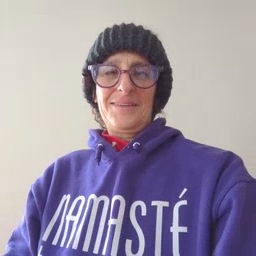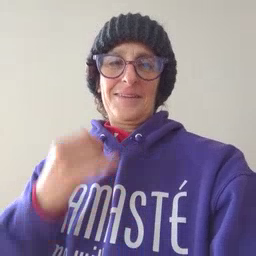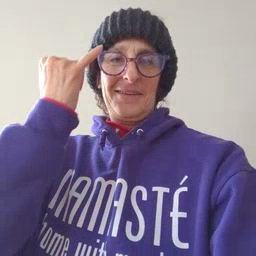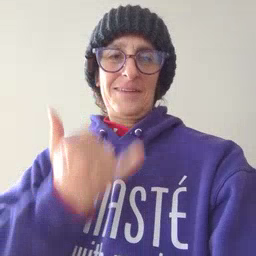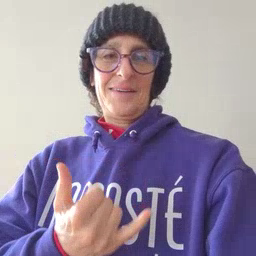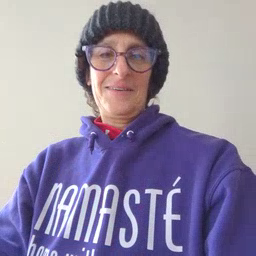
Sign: now